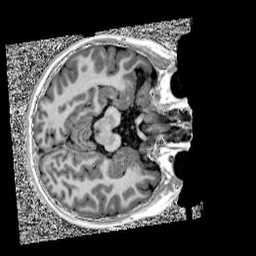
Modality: UNIT1
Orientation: axial
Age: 11
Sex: male
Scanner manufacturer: siemens
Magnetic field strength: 3 T
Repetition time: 4 s
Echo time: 0.00303 s